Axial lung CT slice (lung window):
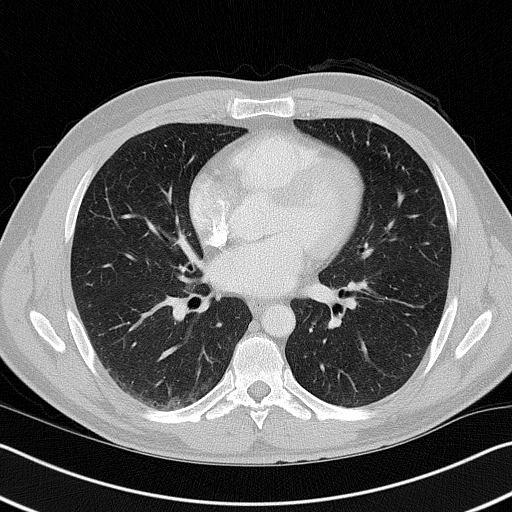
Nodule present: no